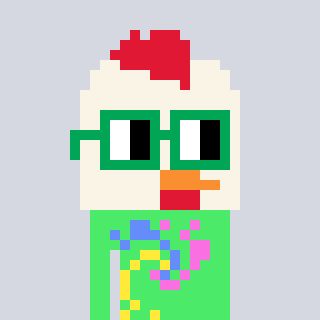
a pixel art character with square green glasses, a chicken-shaped head and a teal-colored body on a cool background